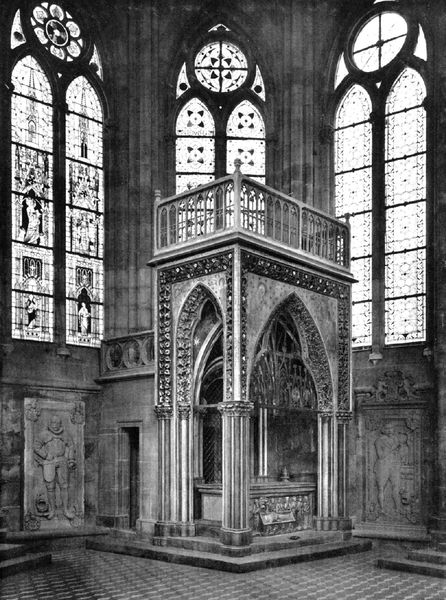
Titel: Elisabethmausoleum im Nordchor der Elisabethkirche in Marburg
Standort: Marburg (EU - D - H)
Schlagwörter: mann, fenster, marmor, männer, säule, tisch, tür, muster, stein, innenraum, gitter, kirche, gotik, kreis, balkon, relief, bogen, arch, architecture, windows, geländer, stufen, galerie, foto, balustrade, schwarzweiss, mosaik, rüstung, altar, kathedrale, glasfenster, glasmalerei, kanzel, rosette, grab, building, kapelle, heilige, gothik, masswerk, grabmal, sarkophag, neogotik, kirchenfenster, epitaph, steinplatte, round, crypt, sarkopharg, grabplatten, grabmale, plague, tile, tomb, stained glass, coffin, #stein, alter, memorial, font, panels, steintafeln, stapes